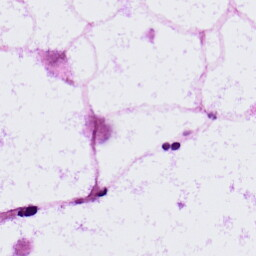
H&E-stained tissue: LymphNode